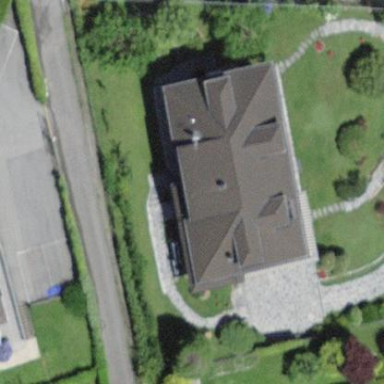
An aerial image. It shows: Detached building with hipped roof shape.